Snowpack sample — Loveland Pass, Silver Plume, Colorado, USA (12/14/25, 10:50 AM MST)
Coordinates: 39.664, -105.882
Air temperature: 36 °F
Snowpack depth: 67 cm
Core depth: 10 cm
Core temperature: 50 °F
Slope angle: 6°, slope face: 326°
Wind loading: low
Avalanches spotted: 0
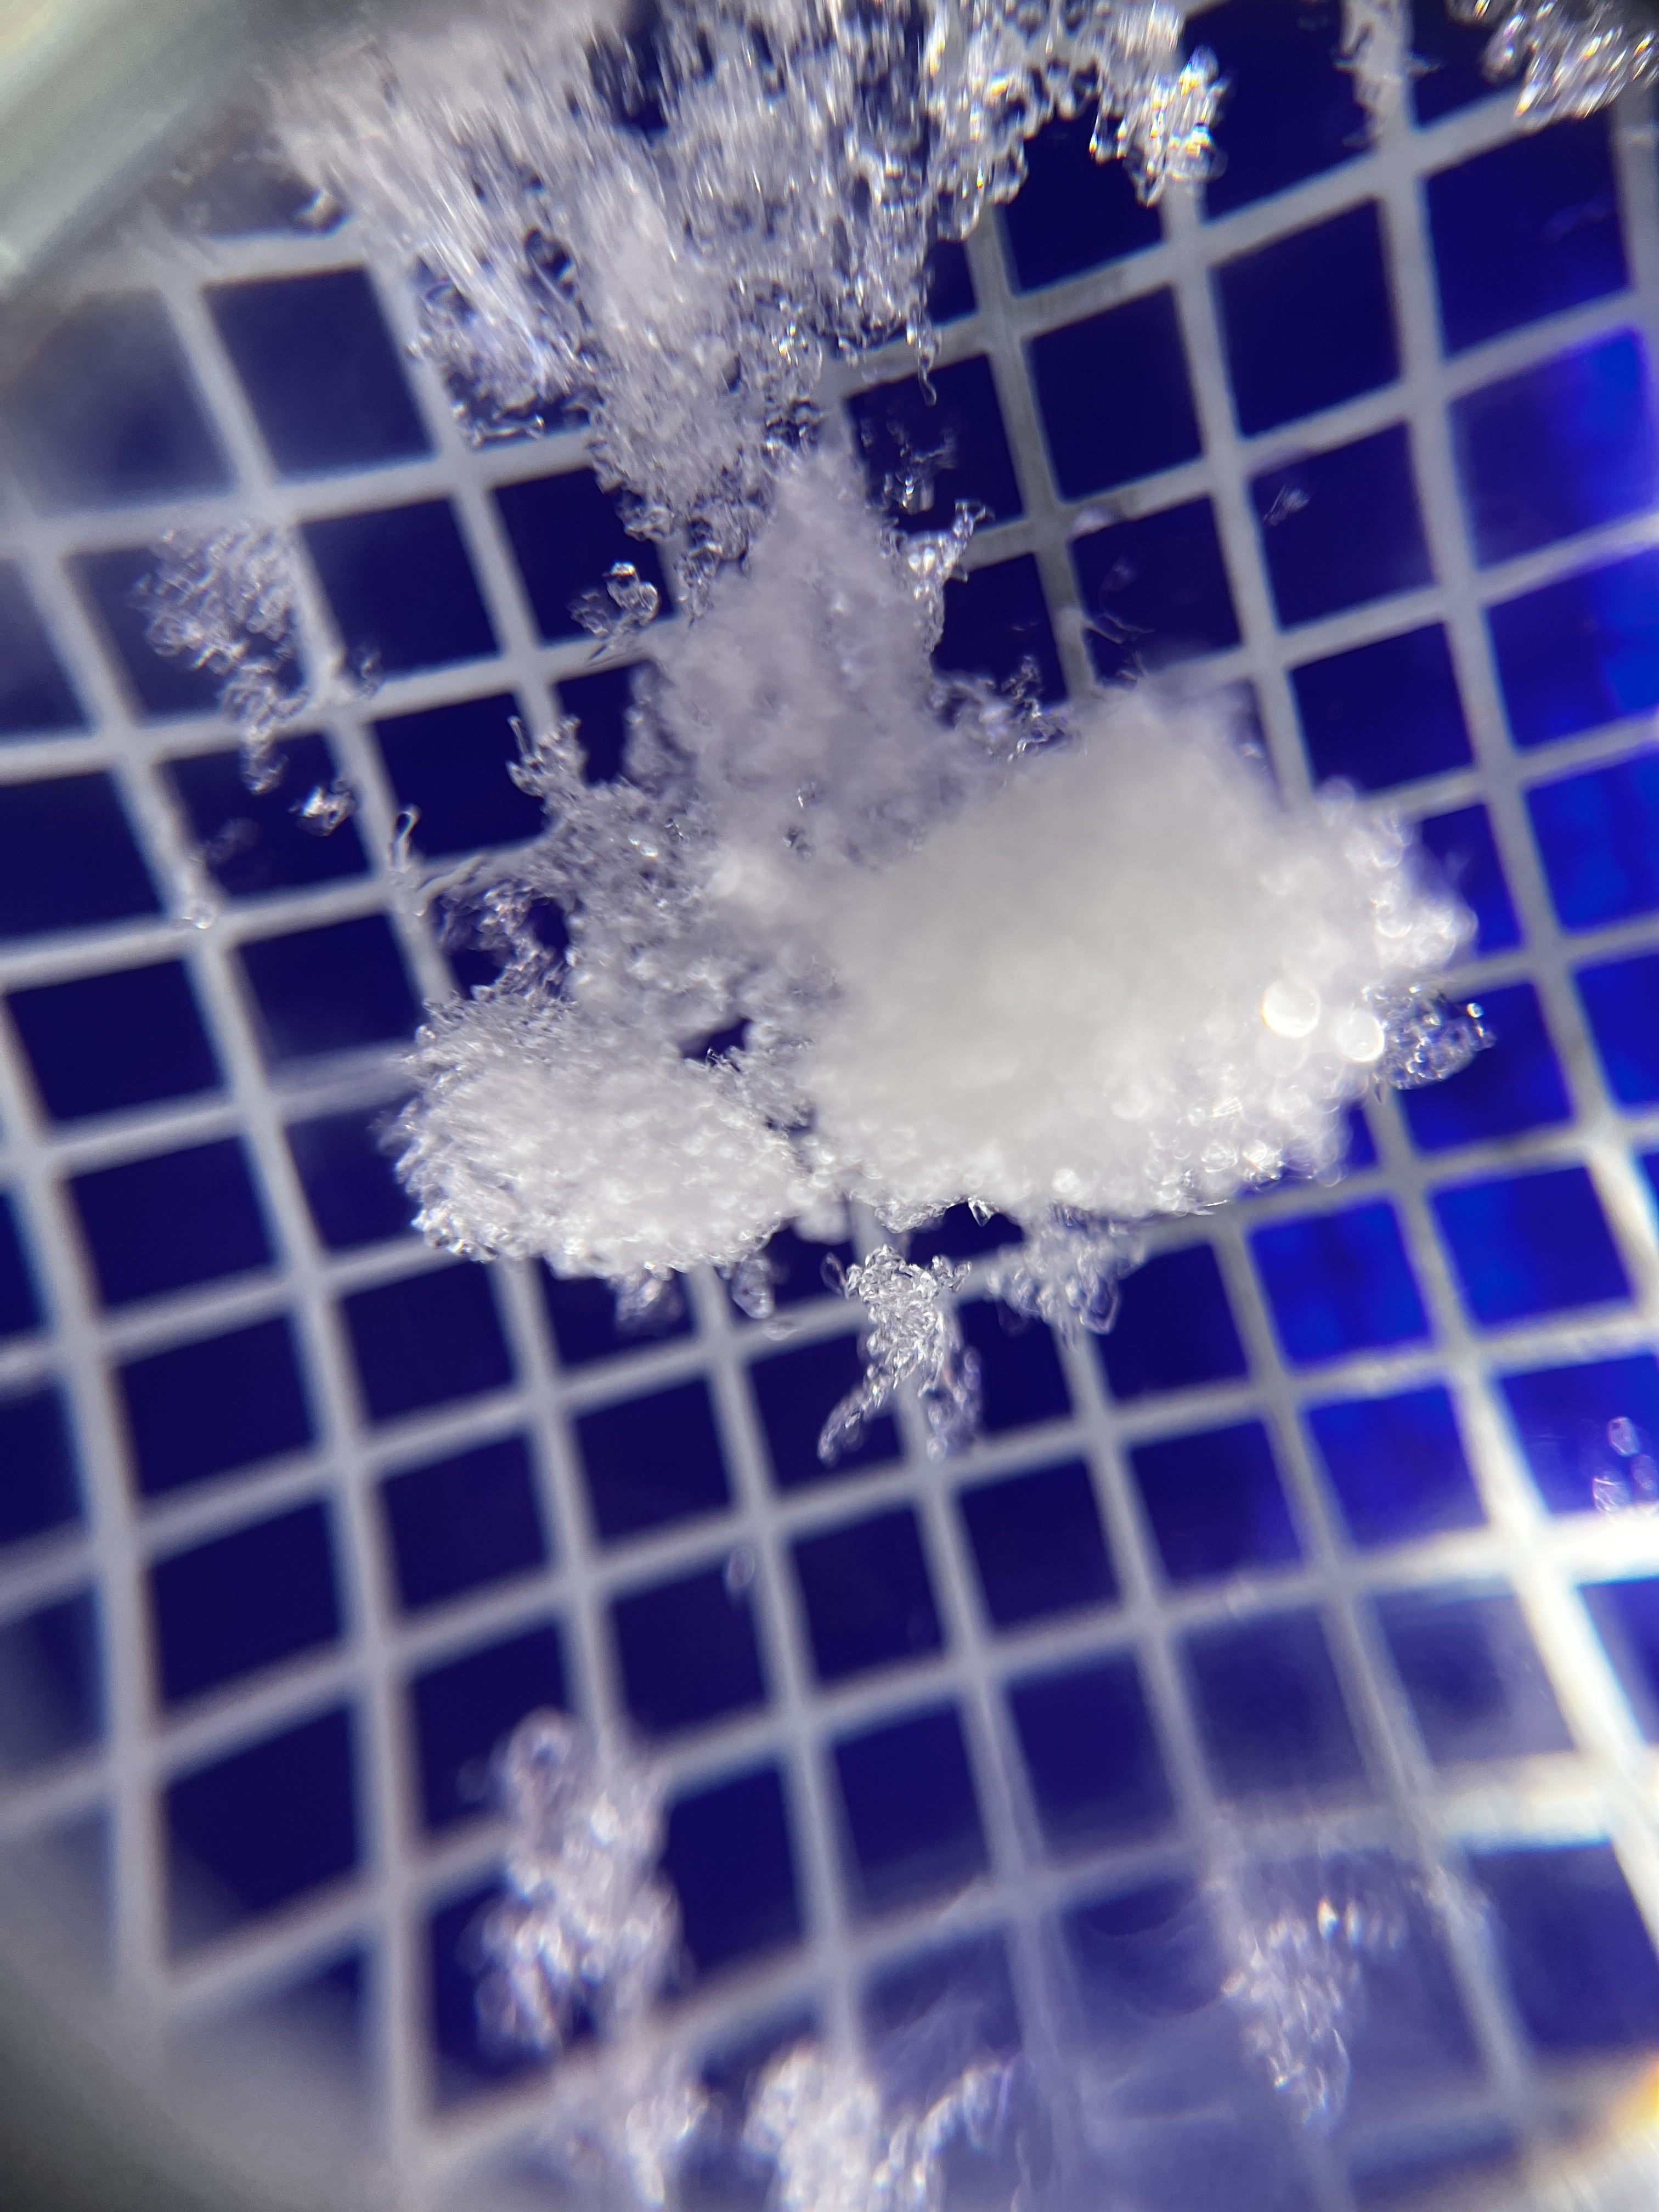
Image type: magnified_profile
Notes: No avalanches spotted, very late start to the season with minimal snowpack